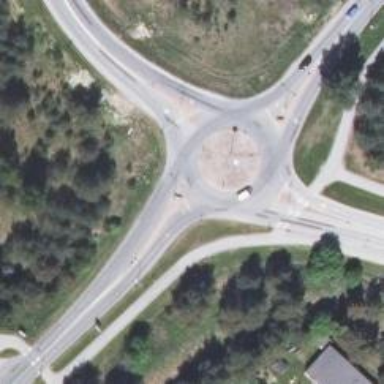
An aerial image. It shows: Secondary road around roundabout.